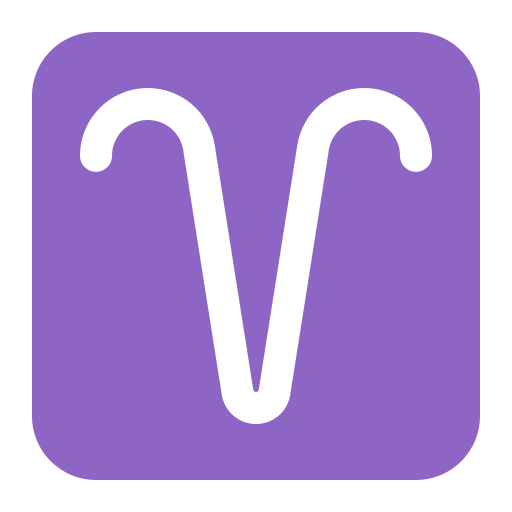
aries flat